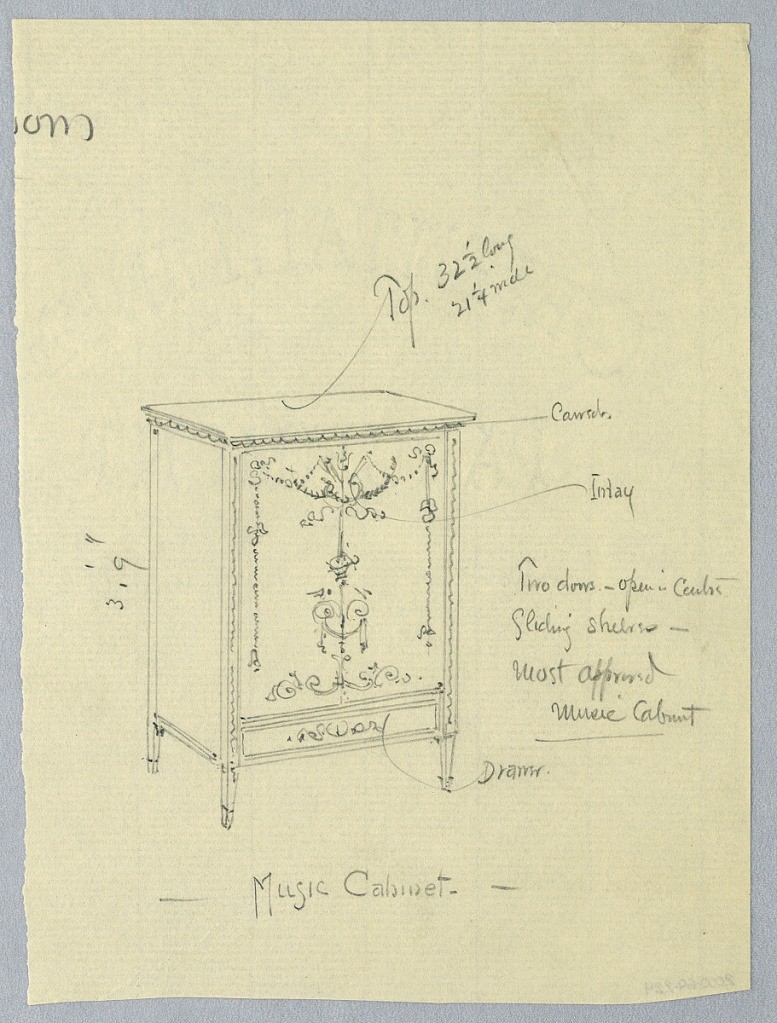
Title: Design for Music Cabinet with Neo-Classical Ornament
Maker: A.N. Davenport Co.
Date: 1900–05
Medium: Graphite on thin cream paper
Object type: Drawing
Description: Rectangular body with front panel and lower shelf inlaid with neo-classical ornament; raised on 4 short, tapering legs.